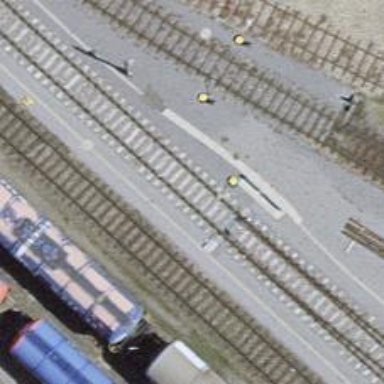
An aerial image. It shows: Railway switch.